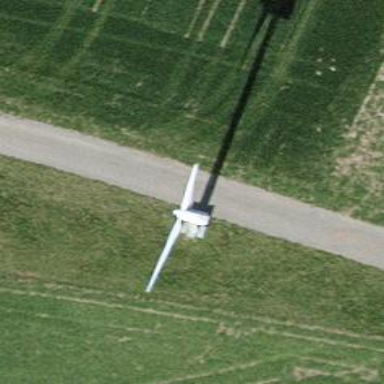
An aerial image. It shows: Wind-powered generator.